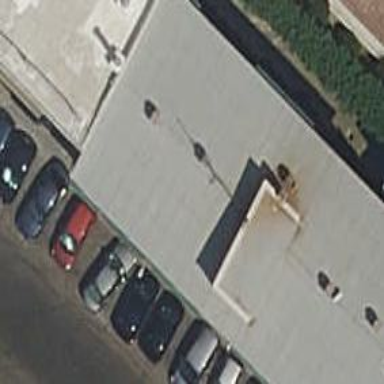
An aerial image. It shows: Veterinary facility.